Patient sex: F
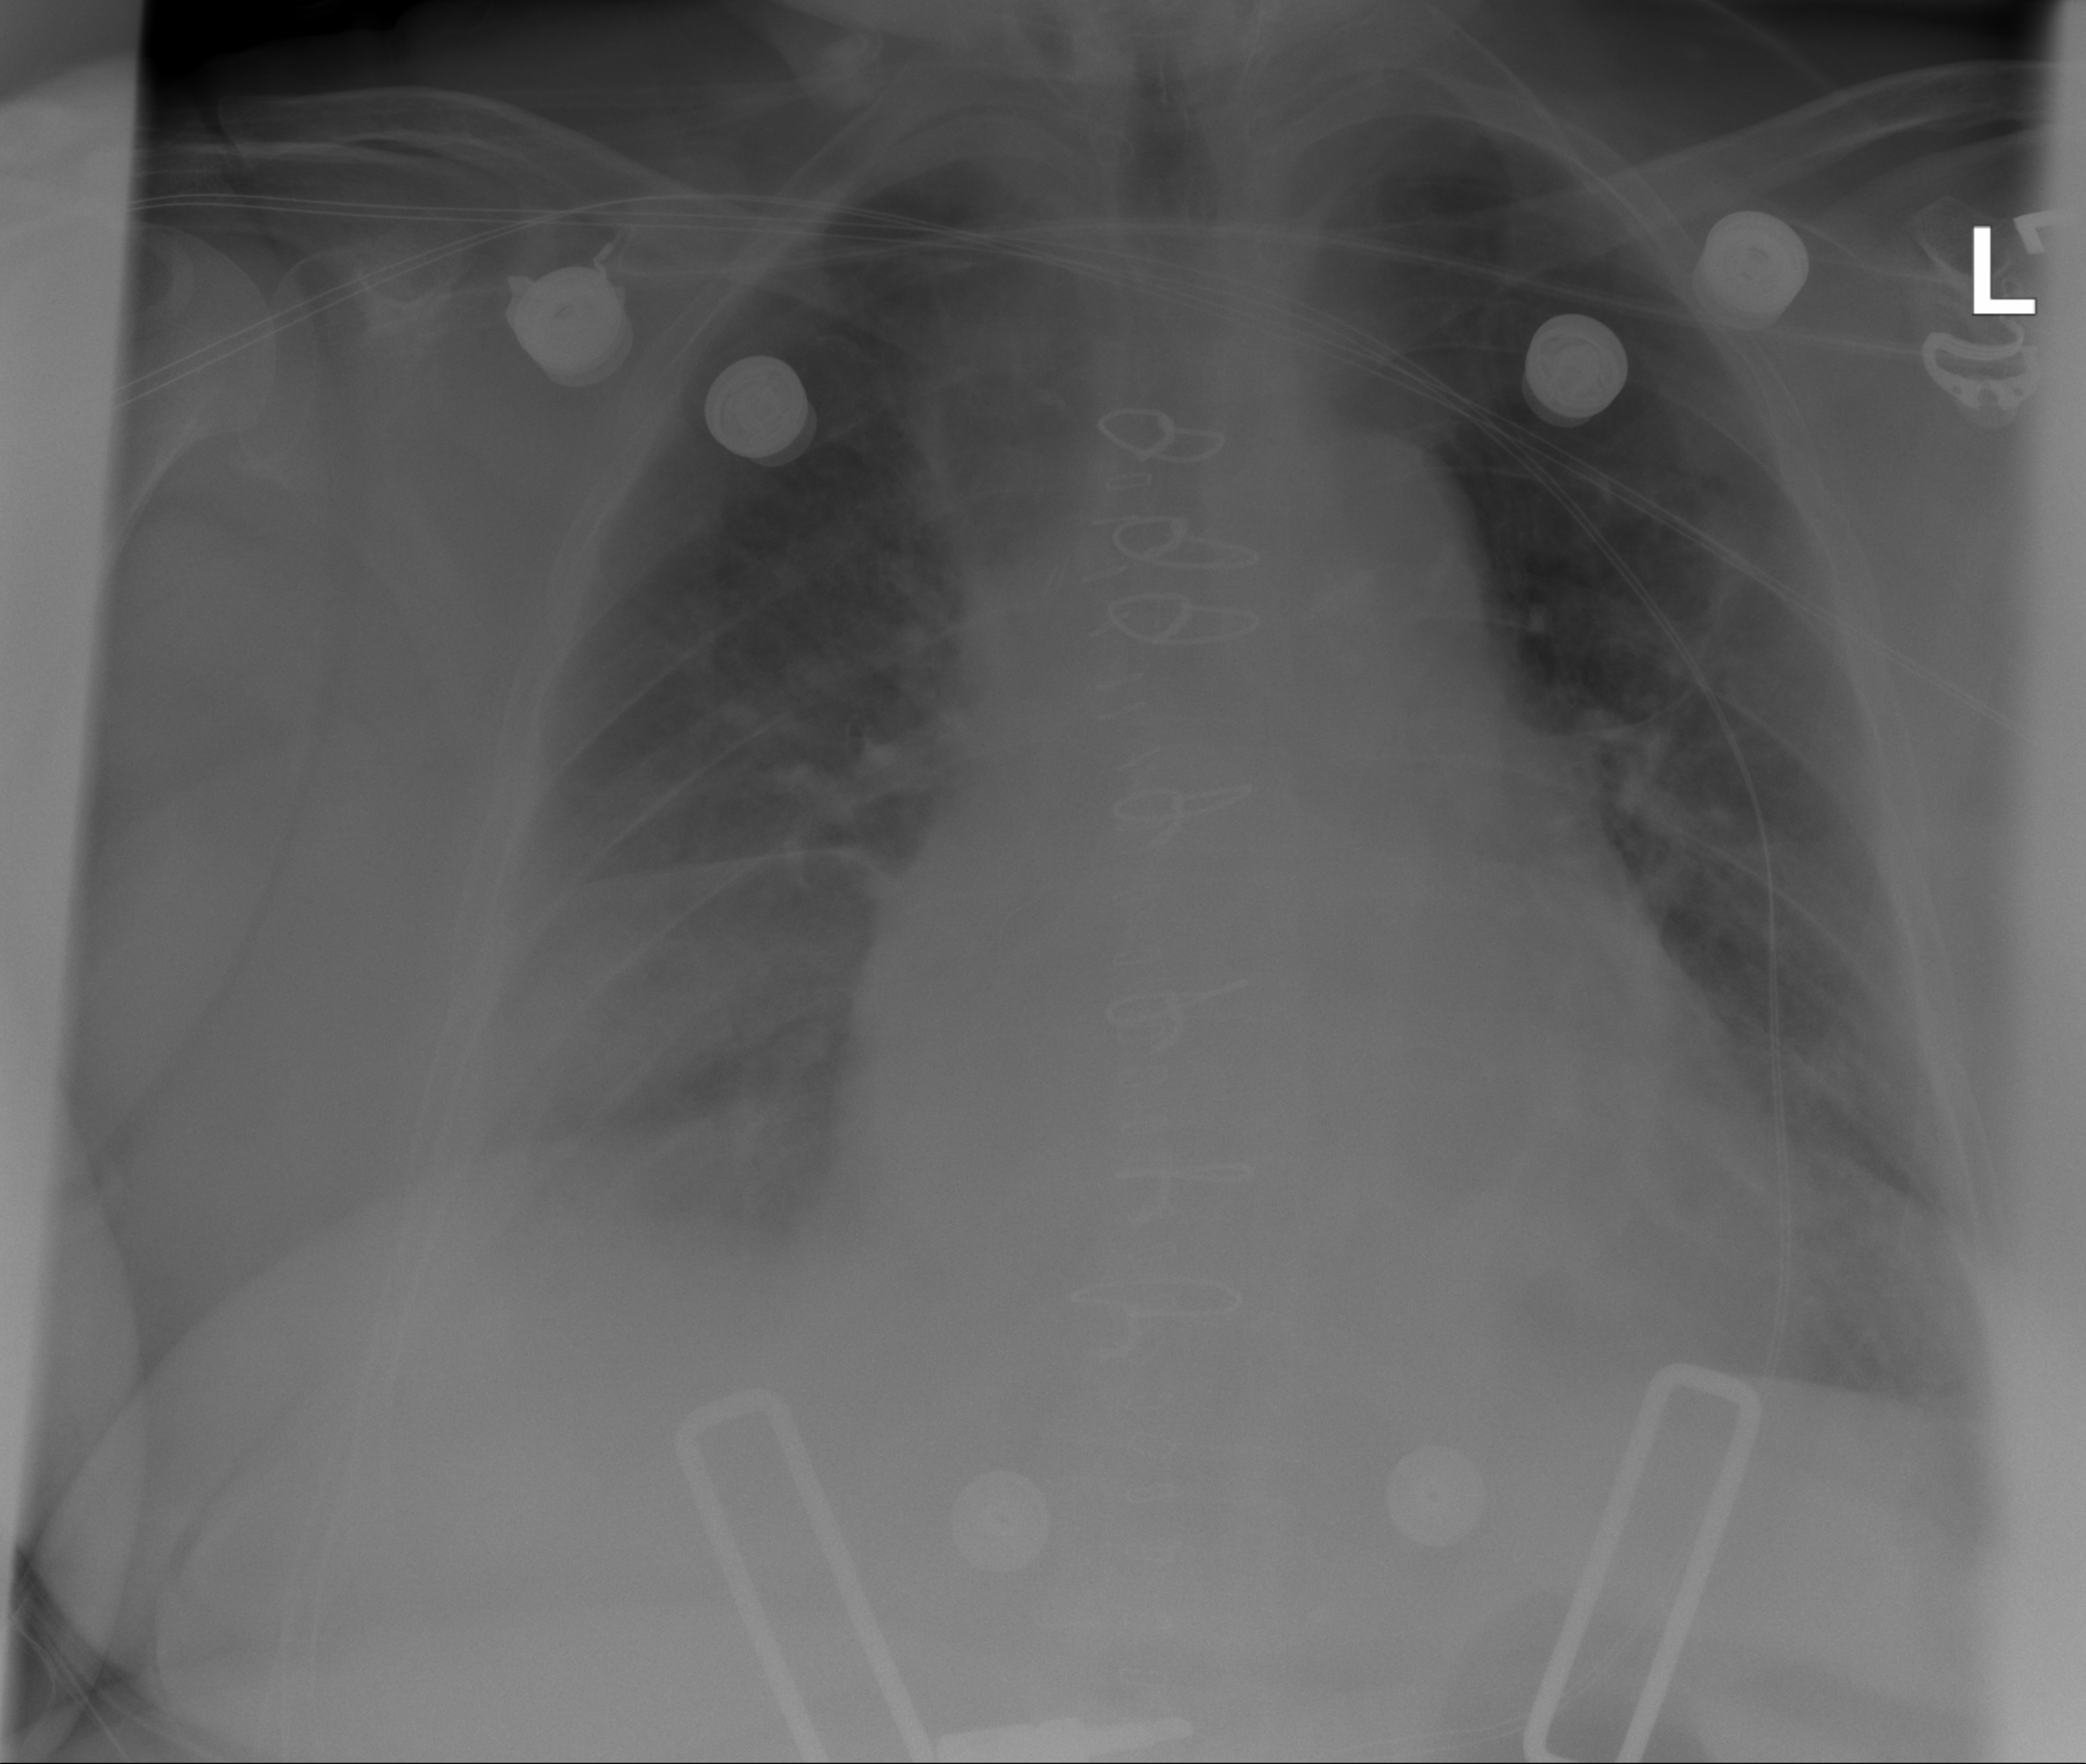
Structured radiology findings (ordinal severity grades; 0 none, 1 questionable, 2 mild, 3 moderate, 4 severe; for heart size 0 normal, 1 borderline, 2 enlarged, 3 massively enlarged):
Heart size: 2
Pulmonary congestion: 2
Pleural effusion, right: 2
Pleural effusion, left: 2
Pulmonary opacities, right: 0
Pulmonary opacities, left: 0
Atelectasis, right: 2
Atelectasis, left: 2